Question: I have developed a project which should use X509 based authentication. I followed IBM Worklight getting started module for developing this project. The steps are,
1. Create Root CA
2. Create Signing CA
3. Create Server Certificate
4. Create certificate chain for the server certificate
5. Export a PKCS12 file for the signing CA
6. Export a PKCS12 file for the server certificate
7. Configure IBM Websphere Liberty Profile for SSL
Then, I have given the login module, realm and security test details in authenticationConfig.xml file as in the module. After that I have created a challenge handler for the realm. I gave the security test for adapter procedure.
I have installed the Root CA in android emulator using ReamlB. Then i installed the project in Android Emulator. When trying to access the adapter procedure, it is showing the login form to enter the credentials. I entered the credentials as 'worklight', and entered login. But it shows the follwoing error.
The logcat message is <URL>.
Now, I have two doubts.
1. Is there any default credentials to use, so that the certificate should accept that only.
2. When I downloaded the sample project, that is provided with IBM Worklight Getting Started Module, It includes openssl.cnf file and user_certificate_setup.sh file. But in module nowhere a way to generate .sh file and to include that inside project.
What is the error i am facing, is there any clue!!!
Thanks in advance!!
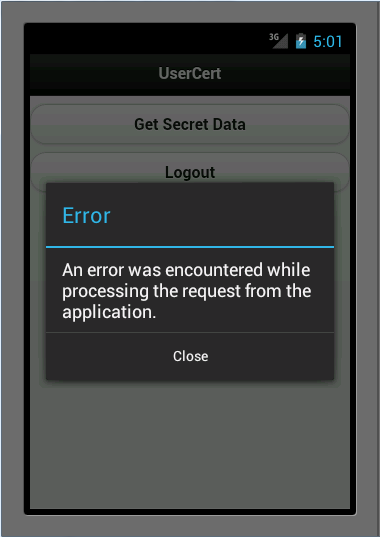
Answer: Sorry for not answering in a while; apparently this problem is related to app authenticity, and not directly related with user certificate authentication. If you are using app authenticity in your test, take it out, and it should work.